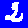
Digit: 2